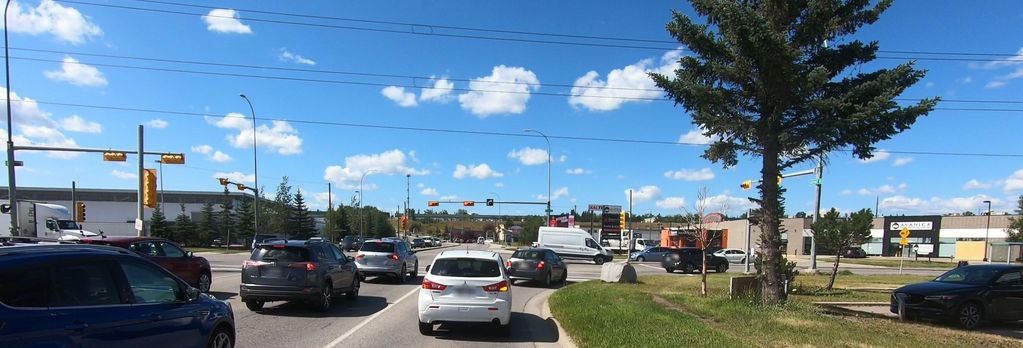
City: calgary